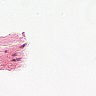
Metastatic tissue present: no